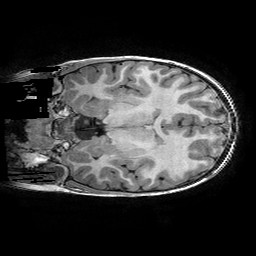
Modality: T1w
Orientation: coronal
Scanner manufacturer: ge
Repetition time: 0.008096 s
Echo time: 0.00318 s